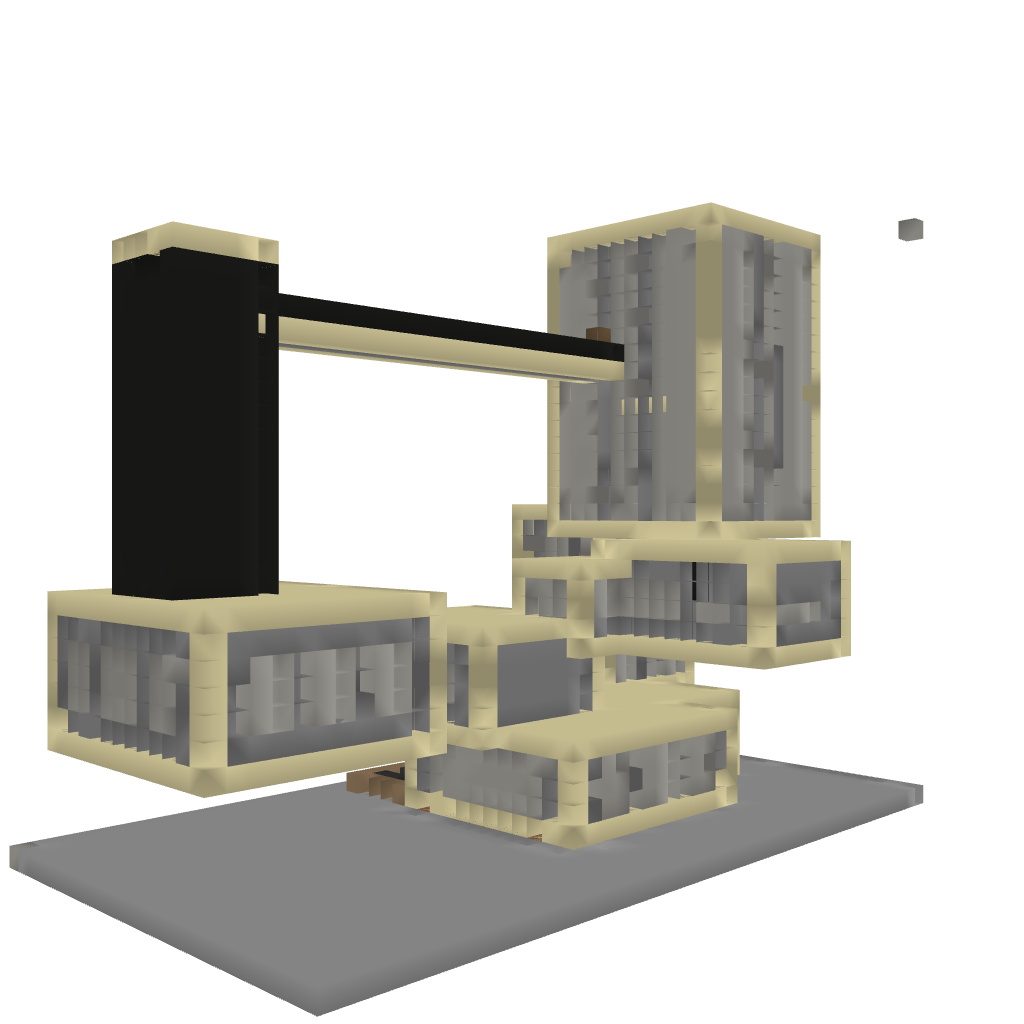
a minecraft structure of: Unamed House